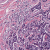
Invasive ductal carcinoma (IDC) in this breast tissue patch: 1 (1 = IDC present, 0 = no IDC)